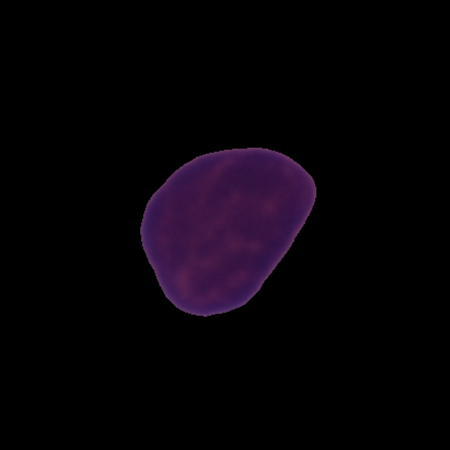
Label: healthy